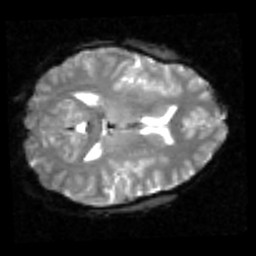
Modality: inplaneT2
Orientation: axial
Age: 40
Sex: female